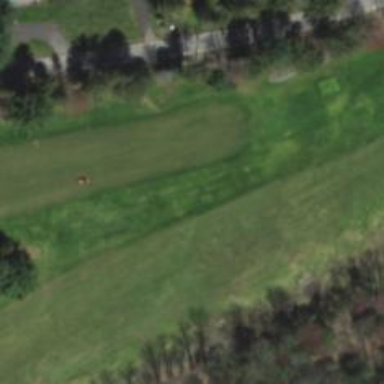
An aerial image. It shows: View of golf hole.